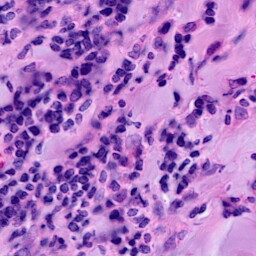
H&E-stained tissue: Breast